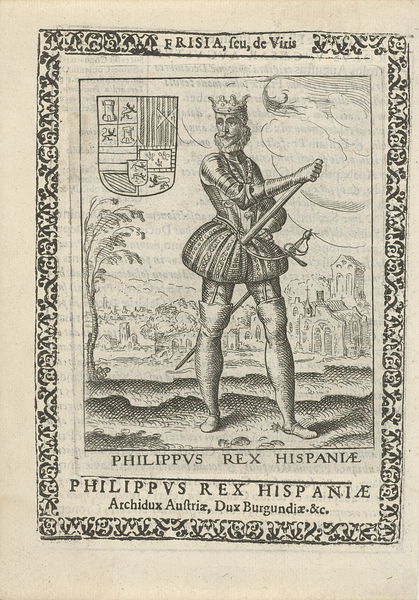
Titel: Koning Filips II, erfpotestaat van Friesland
Künstler: Pieter Feddes van Harlingen
Standort: Amsterdam
Institution: Rijksmuseum
Schlagwörter: stadt, krone, spanien, holzschnitt, könig, druck, schwert, degen, wappen, philipp, rgedruck, schlithmode